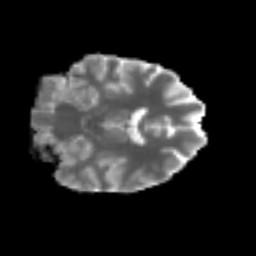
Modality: MD
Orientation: coronal
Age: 48
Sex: female
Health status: ill
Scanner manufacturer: siemens
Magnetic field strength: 3 T
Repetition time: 8.7 s
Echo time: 0.11 s